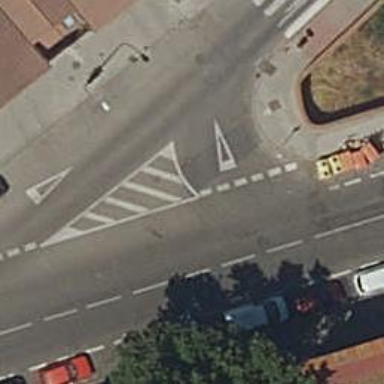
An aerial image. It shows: Road with "give way" sign.